Brain MRI, t2w sequence, axial 2D slice.
Patient: age 34, sex F, weight 95 kg, height 1.95 m
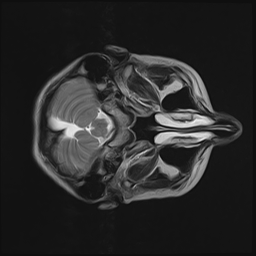